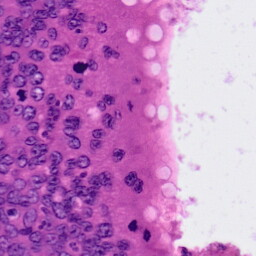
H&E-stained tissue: Colon